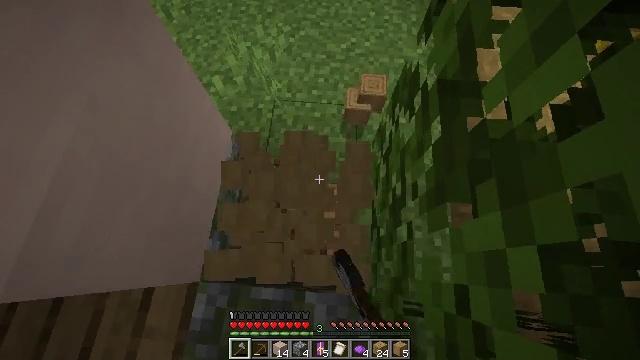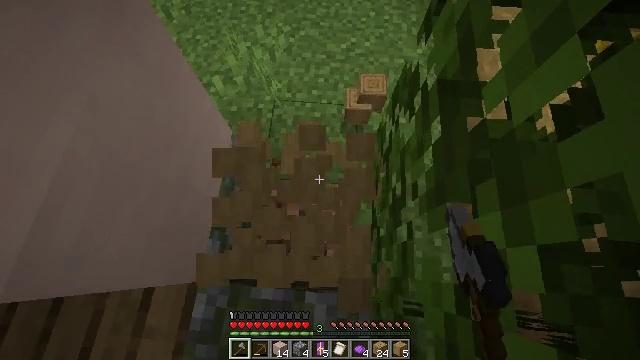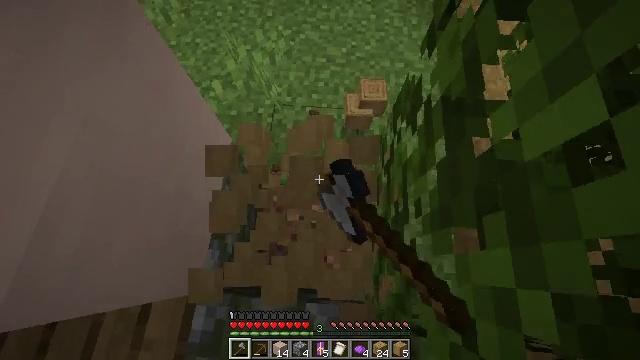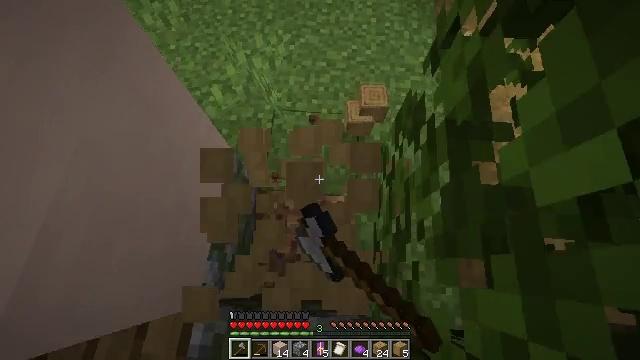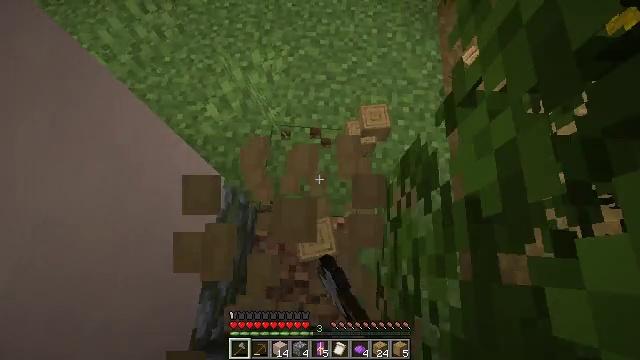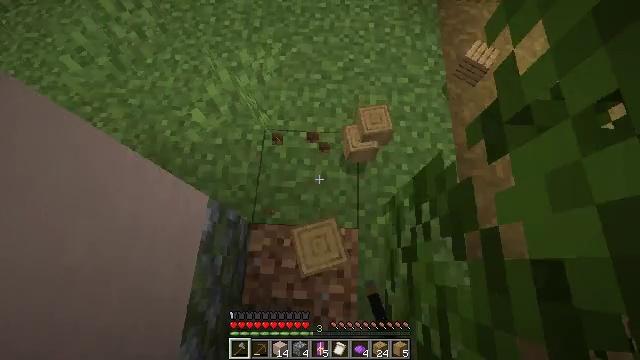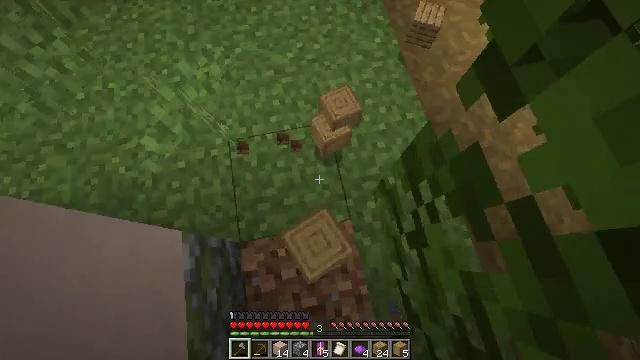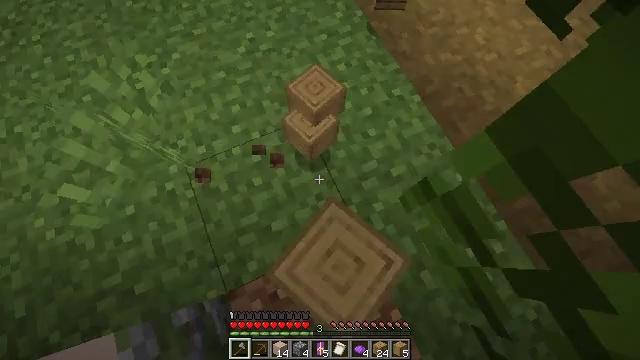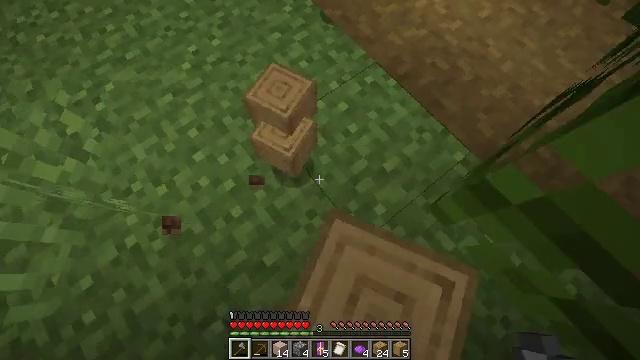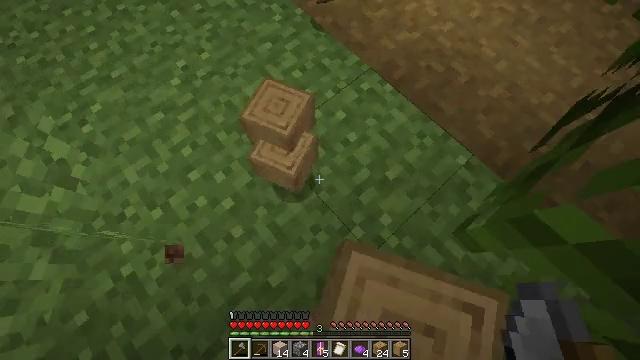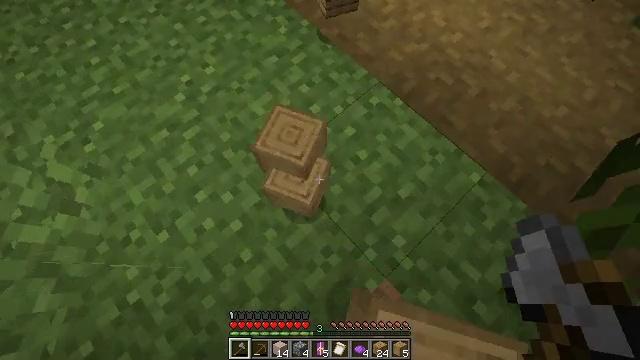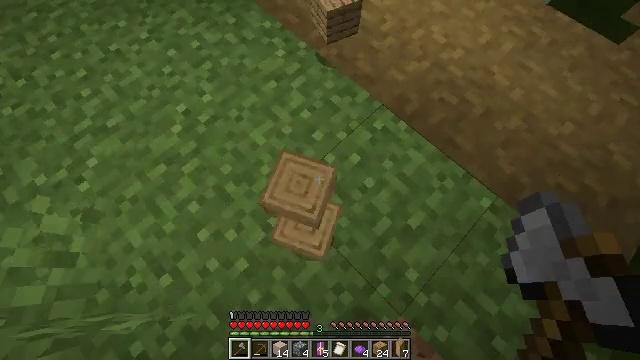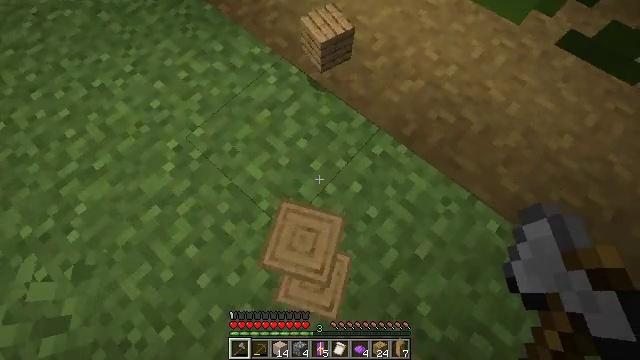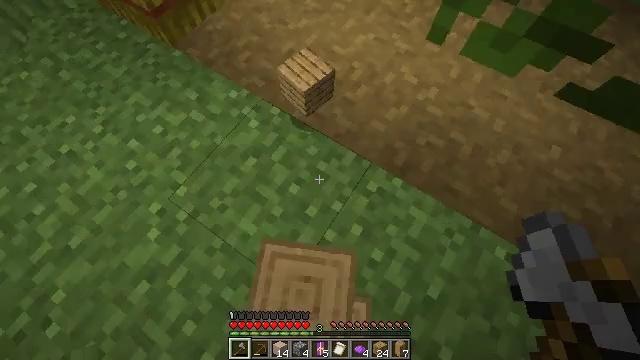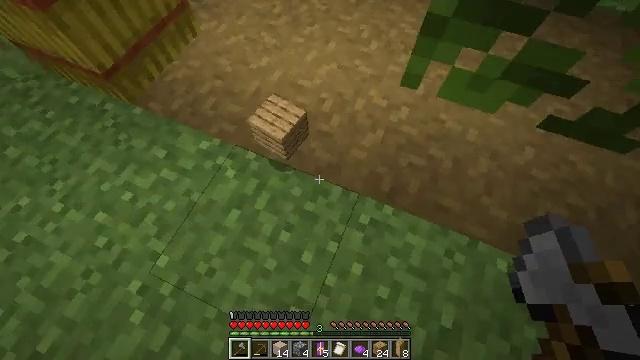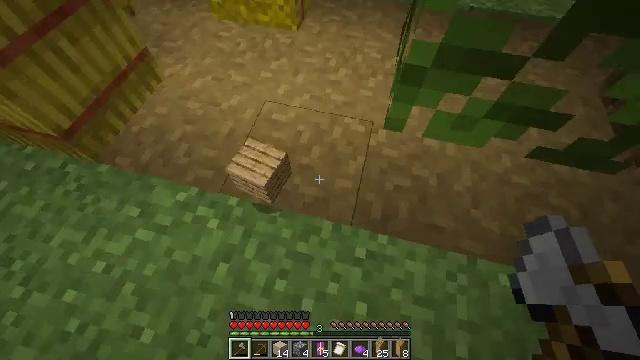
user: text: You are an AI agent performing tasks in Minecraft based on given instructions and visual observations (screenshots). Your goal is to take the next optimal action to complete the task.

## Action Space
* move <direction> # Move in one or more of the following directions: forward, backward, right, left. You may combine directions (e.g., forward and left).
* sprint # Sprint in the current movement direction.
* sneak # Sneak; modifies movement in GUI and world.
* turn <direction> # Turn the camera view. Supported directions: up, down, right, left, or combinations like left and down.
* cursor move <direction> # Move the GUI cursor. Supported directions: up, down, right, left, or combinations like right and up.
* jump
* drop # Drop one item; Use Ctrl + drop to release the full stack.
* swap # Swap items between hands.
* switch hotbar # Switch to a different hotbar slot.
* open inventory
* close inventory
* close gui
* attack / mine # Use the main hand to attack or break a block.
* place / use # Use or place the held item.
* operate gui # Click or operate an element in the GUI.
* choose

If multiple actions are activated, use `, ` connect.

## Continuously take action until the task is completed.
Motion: motion action
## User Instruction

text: Break the stripped oak log.
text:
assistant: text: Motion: attack / mine
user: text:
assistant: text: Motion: move forward, attack / mine
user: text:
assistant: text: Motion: move forward, attack / mine
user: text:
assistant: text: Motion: move forward, attack / mine
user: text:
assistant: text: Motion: move forward, turn right
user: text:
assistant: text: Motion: move forward, turn right and down
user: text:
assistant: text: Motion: move forward, turn right
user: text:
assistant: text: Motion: move forward, turn right
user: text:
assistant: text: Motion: move forward, turn right
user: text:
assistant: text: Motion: move forward
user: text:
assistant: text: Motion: move forward, turn right
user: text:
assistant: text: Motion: move forward, turn right
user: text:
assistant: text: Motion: move forward, turn right and up
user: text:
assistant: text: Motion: move forward, turn right and up
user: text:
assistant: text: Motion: turn right and up
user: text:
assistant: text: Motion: turn right and up
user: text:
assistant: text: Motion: turn right and up
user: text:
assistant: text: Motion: turn right and up
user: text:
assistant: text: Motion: turn right and up
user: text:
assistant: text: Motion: no_op
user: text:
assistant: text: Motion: turn left
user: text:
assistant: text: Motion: turn left
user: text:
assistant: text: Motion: move forward, turn left
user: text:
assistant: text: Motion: move forward
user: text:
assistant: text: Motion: move forward, turn right and up
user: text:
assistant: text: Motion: move forward, turn right and up
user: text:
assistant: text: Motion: turn right and up
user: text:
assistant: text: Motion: turn right and up
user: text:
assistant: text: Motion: turn right and up
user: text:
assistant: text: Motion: turn right and up